Question: I'm using the <URL> to search using a keyword query:
'''
import gdata.youtube
import gdata.youtube.service
def youtube_query(query_text,
max_results=50,
start_index=1,
racy='exclude',
orderby='relevance'):
client = gdata.youtube.service.YouTubeService()
query = gdata.youtube.service.YouTubeVideoQuery()
query.vq = query_text
query.max_results = max_results
query.start_index = start_index
query.racy = racy
#query.format = 5
query.orderby = orderby
feed = client.YouTubeQuery(query)
resultsCount = int(feed.total_results.text)
entries = []
try:
while resultsCount > int(query.start_index):
print repr(feed.entry)
entries += feed.entry
query.start_index = int(query.start_index) + int(query.max_results)
feed = client.YouTubeQuery(query)
except gdata.service.RequestError:
#
# Cannot request beyond 1000 items.
#
pass
return entries
'''
Each entry is a <URL>.
The each video is uploaded should definitely be accessible, as it is displayed for every video:

I need the as well. Does anybody know if this can be done?
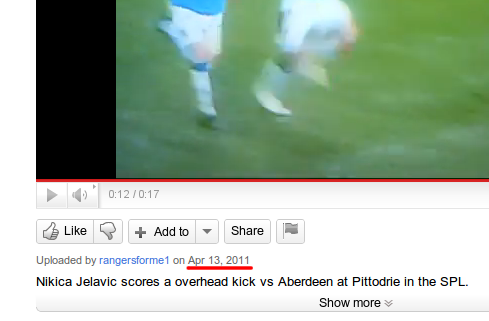
Answer: You can use the 'entry.published.text' attribute:
'''
import datetime
import time
feed = client.YouTubeQuery(query)
for entry in feed.entry:
_tmp = time.strptime(entry.published.text, '%Y-%m-%dT%H:%M:%S.000Z')
ptime = datetime.datetime(*_tmp[:6])
print ptime
print ptime.time()
'''
Output:
'''
2010-01-27 19:42:42
19:42:42
'''